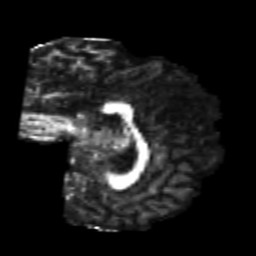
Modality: FA
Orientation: sagittal
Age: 24
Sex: female
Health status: healthy
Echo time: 0.074 s